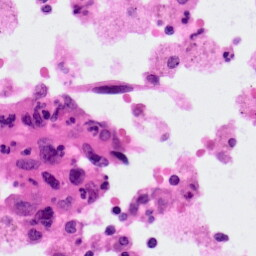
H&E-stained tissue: Lung